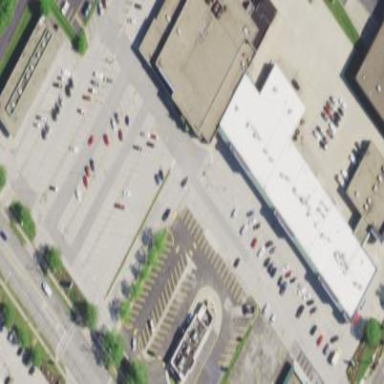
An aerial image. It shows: Retail area.